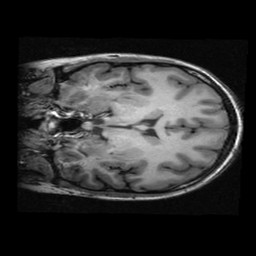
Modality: T1w
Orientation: coronal
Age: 21
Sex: female